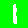
Digit: 1